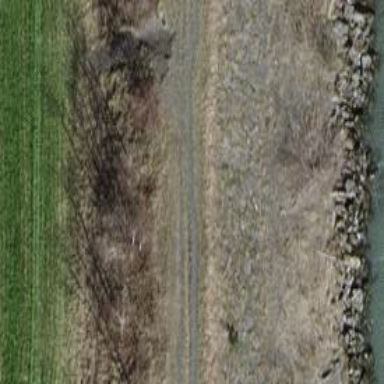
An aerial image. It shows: Path on the ground with two-sided embankment.